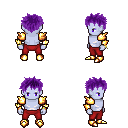
a pixel art fantasy rpg character, male body template, dark elf, purple skin, gold arm armor, red pants, purple bedhead hairstyle, bracelets, gold boots, four views (front, back, left, right), 2x2 character sprite sheet, small pixel art, hard edges, no anti-aliasing